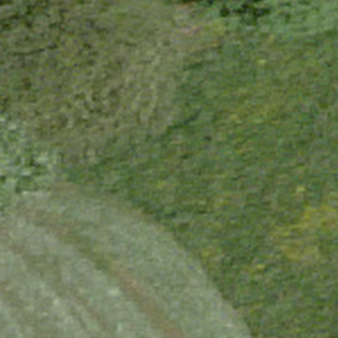
Label: other